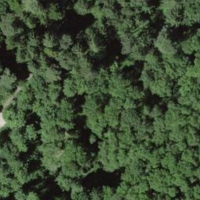
EUNIS habitat code: 44
Species observed at this site:
Fagus sylvatica